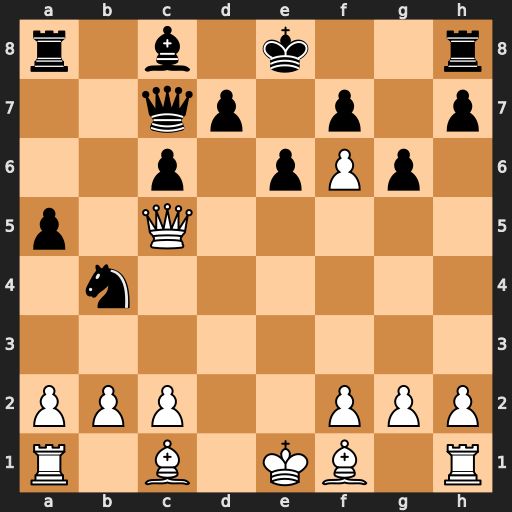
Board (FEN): r1b1k2r/2qp1p1p/2p1pPp1/p1Q5/1n6/8/PPP2PPP/R1B1KB1R
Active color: w
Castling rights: KQkq
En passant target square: -
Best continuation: Qe7#